Question: In IE 10, if you check the developer tools, you can see that there are two modes for the browser:
- -
By adding the tag below:
'''
<meta http-equiv="X-UA-Compatible" content="IE=9" />
'''
One is able to force IE10 to render the page in IE9 document standards.
Is there a way that ASP.Net can force the browser to change the Browser Mode to use IE10 Compatibility View or any version lower?
I have an application that seems to break down with IE10, but trying the app in IE10 Compatibility and IE lower versions Browser mode, the application works perfectly fine.
Appreciate any help.
Update:
Posted screenshot of the browser mode and document mode.
If I added the meta tags above, I get:

Notice that the Document Mode is in IE9 mode as specified in the meta tag.
But my application needs to change the Browser Mode (IE10) to something like IE10 Compatibility Mode or lower. Using the current IE10 mode, breaks the application.
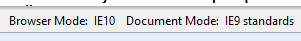
Answer: > I have an application that seems to break down with IE10, but trying the app in IE10 Compatibility > and IE lower versions Browser mode, the application works perfectly fine.
I am having a similar issue with my app not behaving correctly on IE10. I discovered that my issue is related to the ASP.NET browser definition files not recognizing the latest IE:
<URL> ]
> By default, ASP.NET uses sniffing technology for the user agent string
to detect browsers. The browser definition files cover a certain range
of browser versions. However, as the version numbers increase, ASP.NET
might not recognize new versions of a browser by using the user agent
string. In this case, ASP.NET might handle these versions as an
unknown browser.
## Links for the hotfixes:
.NET 2.0 SP and .NET 3.5 SP1: <URL>
.NET 4.0: <URL>